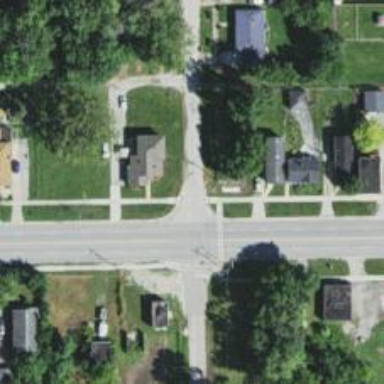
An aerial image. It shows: Road with stop sign.